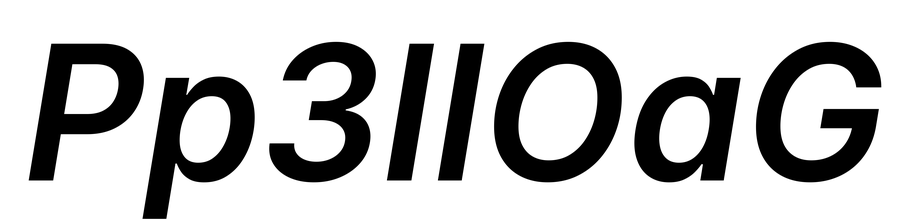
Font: Inter-Italic_SemiBold_Italic